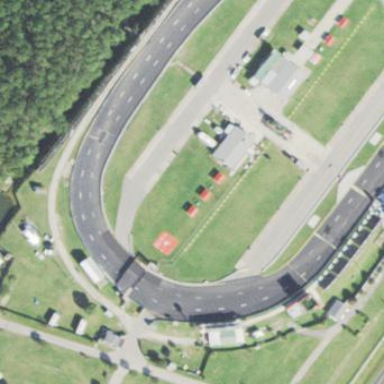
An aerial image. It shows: Raceway for motor sports.